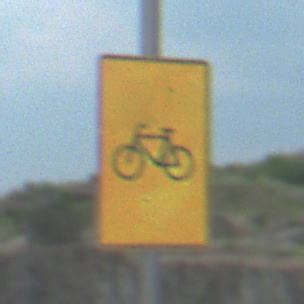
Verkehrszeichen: RadverkehrOhnePfeilsymbol
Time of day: MorningAfternoon
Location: Outdoor (Nature)
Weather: PartlyCloudy
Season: NotSpecified
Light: Natural